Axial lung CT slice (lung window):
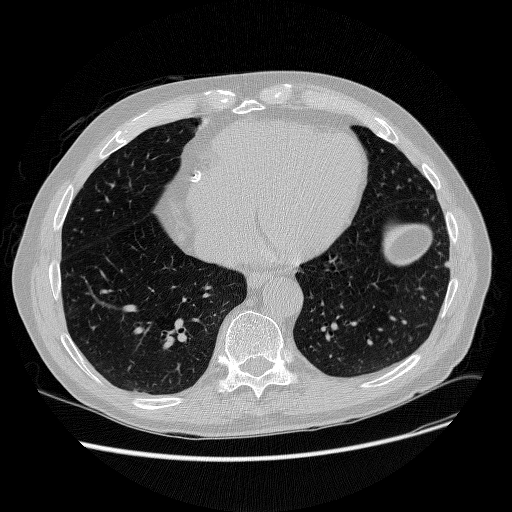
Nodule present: yes
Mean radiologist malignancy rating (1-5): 2.667